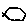
Label: hexagon